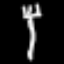
Label: fork